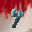
Label: 4